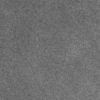
Label: dusty